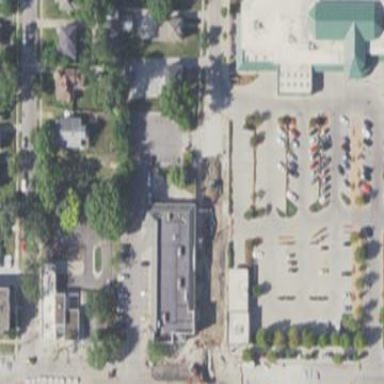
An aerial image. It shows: Retail area.